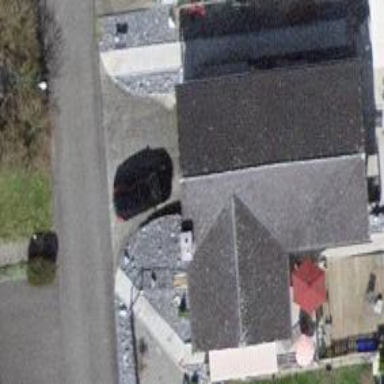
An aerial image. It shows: Simple house.